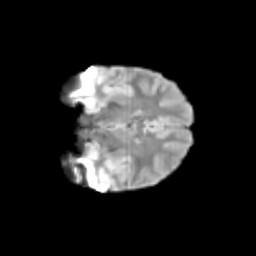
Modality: T2w
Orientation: coronal
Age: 11
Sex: female
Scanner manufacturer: siemens
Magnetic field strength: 3 T
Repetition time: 3.8 s
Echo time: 0.07 s